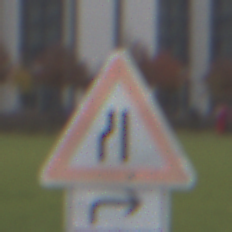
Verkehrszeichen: EinseitigVerengteFahrbahnLinks
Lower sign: RichtungsangabeDurchPfeile5
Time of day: Midday
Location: Outdoor (Suburban)
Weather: Overcast
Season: NotSpecified
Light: Natural